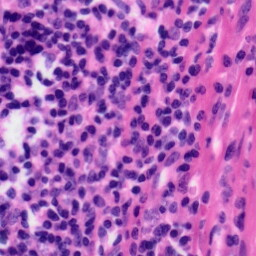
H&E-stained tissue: Tonsil